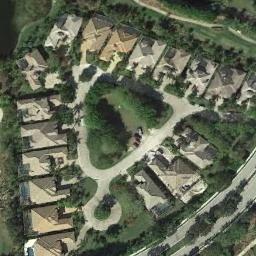
Label: residential